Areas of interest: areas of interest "Soccer Field"
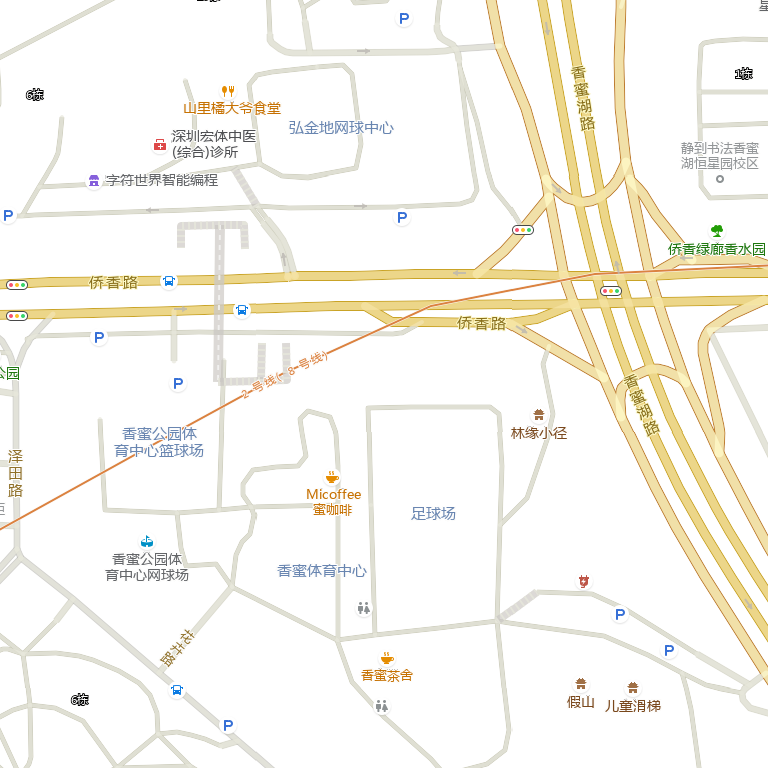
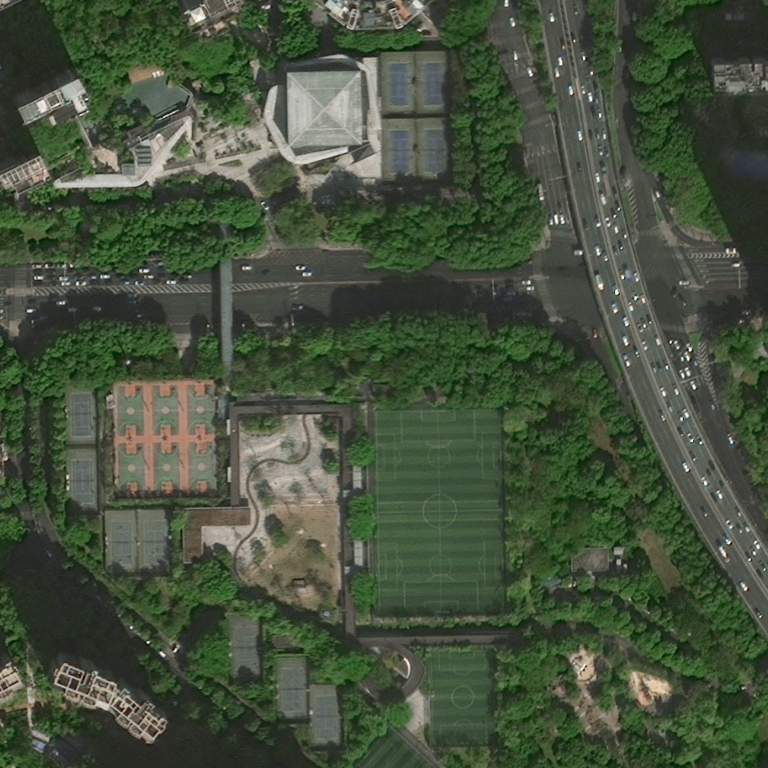